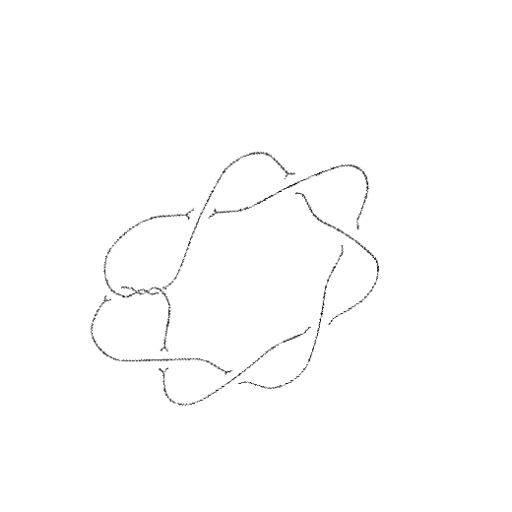
Crossing number: 10